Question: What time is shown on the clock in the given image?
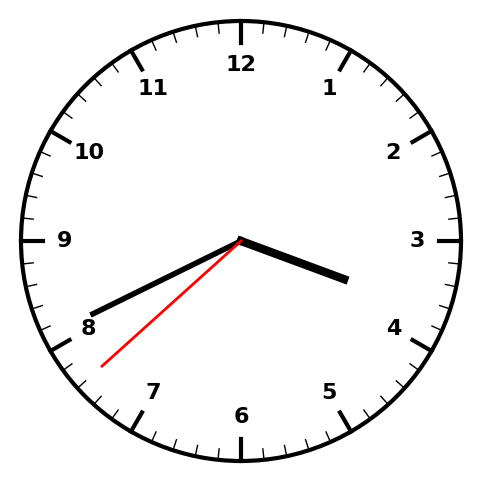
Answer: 03:40:38